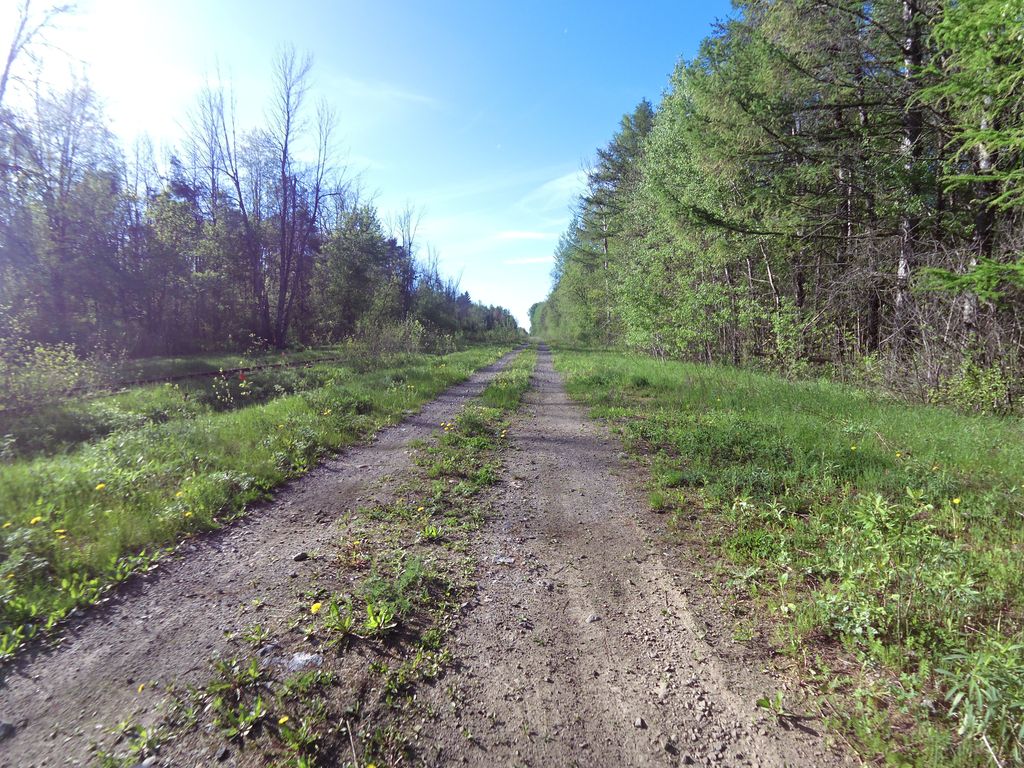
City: ottawa-gatineau